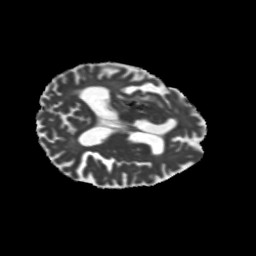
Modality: MD
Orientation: axial
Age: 68
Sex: male
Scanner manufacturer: siemens
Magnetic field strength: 3 T
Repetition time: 5.25 s
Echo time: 0.08 s